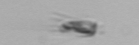
Label: Calciopappus